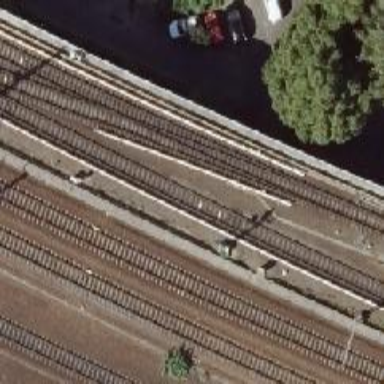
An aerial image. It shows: Railway signal.